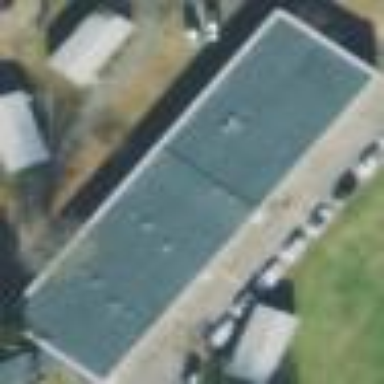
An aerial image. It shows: School building.